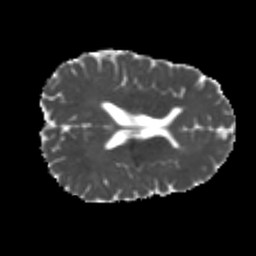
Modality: MD
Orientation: axial
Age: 25
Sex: male
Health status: healthy
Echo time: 0.074 s